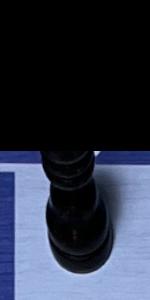
Label: Bishop_Black